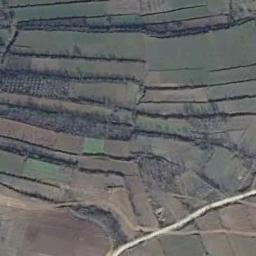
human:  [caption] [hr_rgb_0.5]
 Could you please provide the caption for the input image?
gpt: Most of the terraces are bare land .

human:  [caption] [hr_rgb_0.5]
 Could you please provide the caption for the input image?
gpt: There is a winding narrow road next to a large brown and green mixed terraces .

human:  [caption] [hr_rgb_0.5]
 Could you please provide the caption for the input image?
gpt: There are bare and green terrace .

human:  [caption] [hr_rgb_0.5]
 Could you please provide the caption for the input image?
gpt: There are many plants on the terrace .

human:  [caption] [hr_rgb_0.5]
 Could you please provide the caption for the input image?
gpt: There are many green terraces arranged neatly .